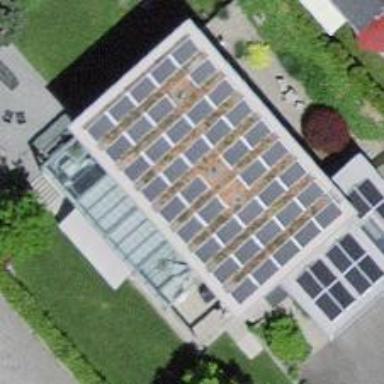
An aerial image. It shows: Solar photovoltaic panel generator.